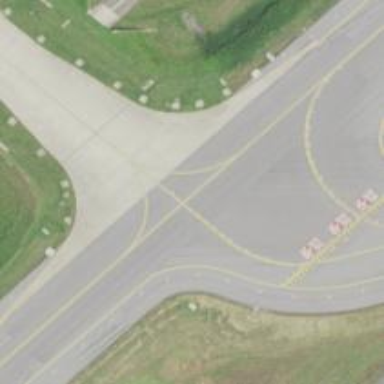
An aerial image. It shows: View of taxiway at the airport.